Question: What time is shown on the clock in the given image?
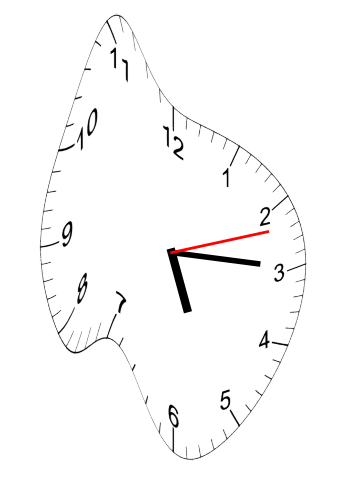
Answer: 05:15:12